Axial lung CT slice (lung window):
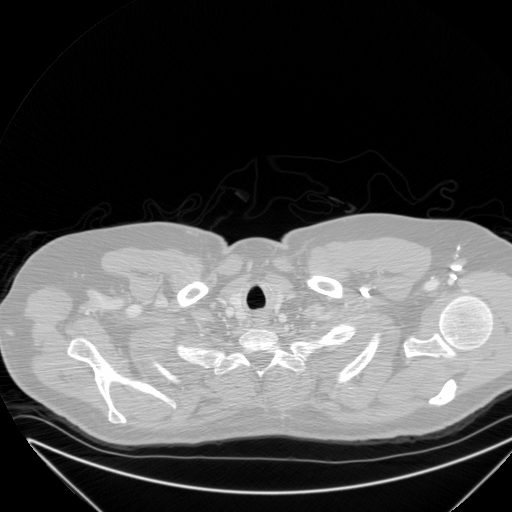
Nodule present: no